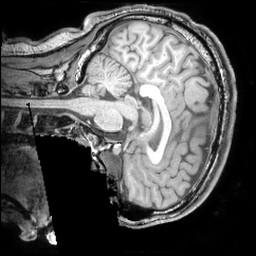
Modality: T1w
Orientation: sagittal
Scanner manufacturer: philips
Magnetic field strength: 3 T
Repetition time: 0.00806 s
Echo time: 0.003691 s